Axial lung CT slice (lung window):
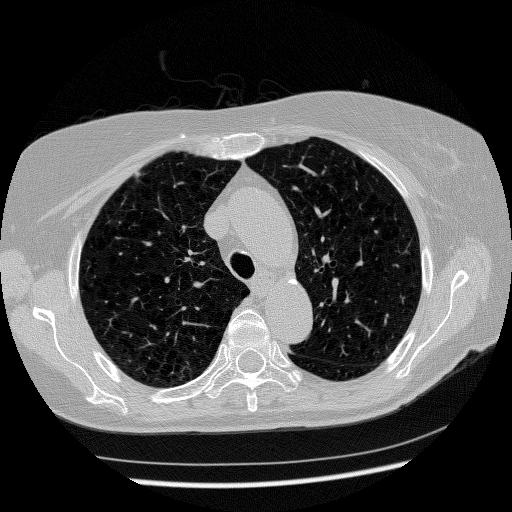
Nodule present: no